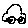
Label: car